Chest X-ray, PA view. Patient: 39 years old, sex M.
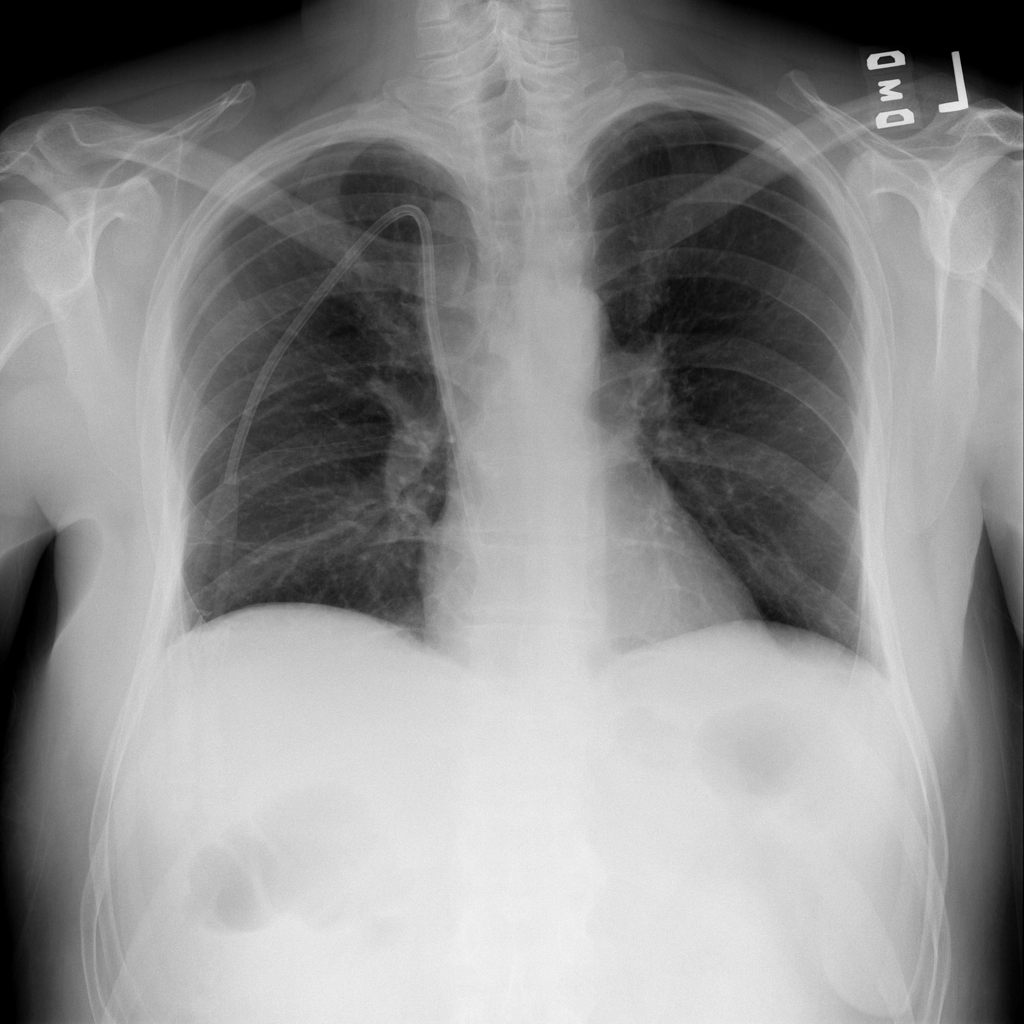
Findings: Atelectasis